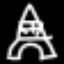
Label: The Eiffel Tower